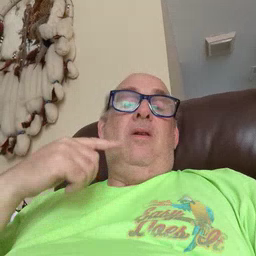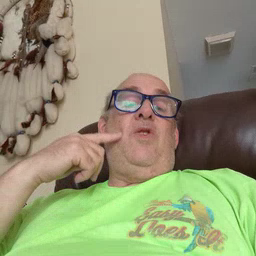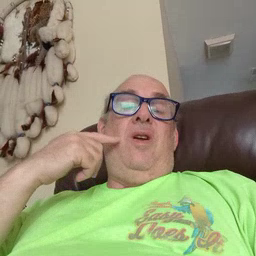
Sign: cheek